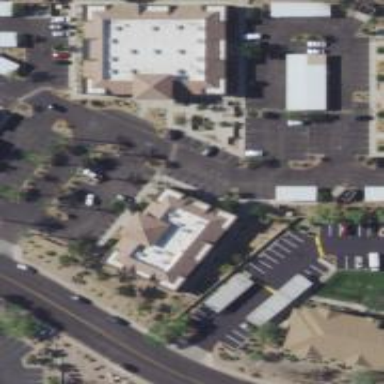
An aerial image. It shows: Healthcare clinic.